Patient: sex F, age 68
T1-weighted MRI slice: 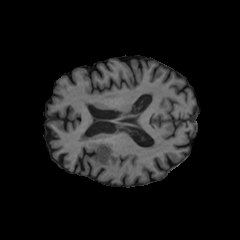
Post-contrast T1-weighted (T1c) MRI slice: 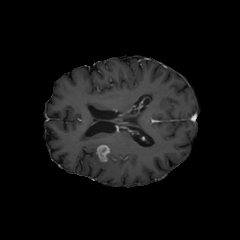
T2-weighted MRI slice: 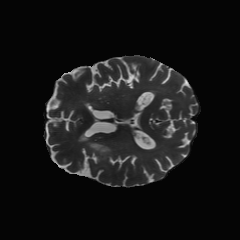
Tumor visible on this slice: yes
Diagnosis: Glioblastoma, IDH-wildtype
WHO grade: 4